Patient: sex M, age 46
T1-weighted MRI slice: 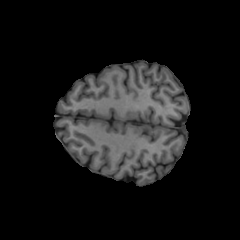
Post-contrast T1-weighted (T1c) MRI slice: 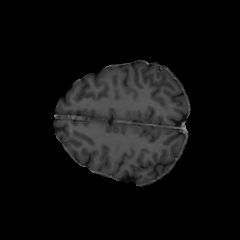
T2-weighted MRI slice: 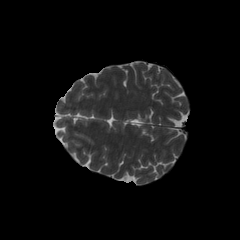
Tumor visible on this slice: no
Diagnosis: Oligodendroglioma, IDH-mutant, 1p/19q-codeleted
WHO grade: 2